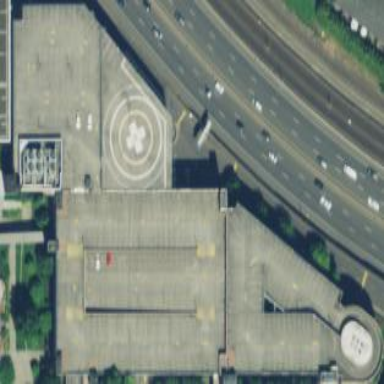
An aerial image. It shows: Multi-storey parking building.